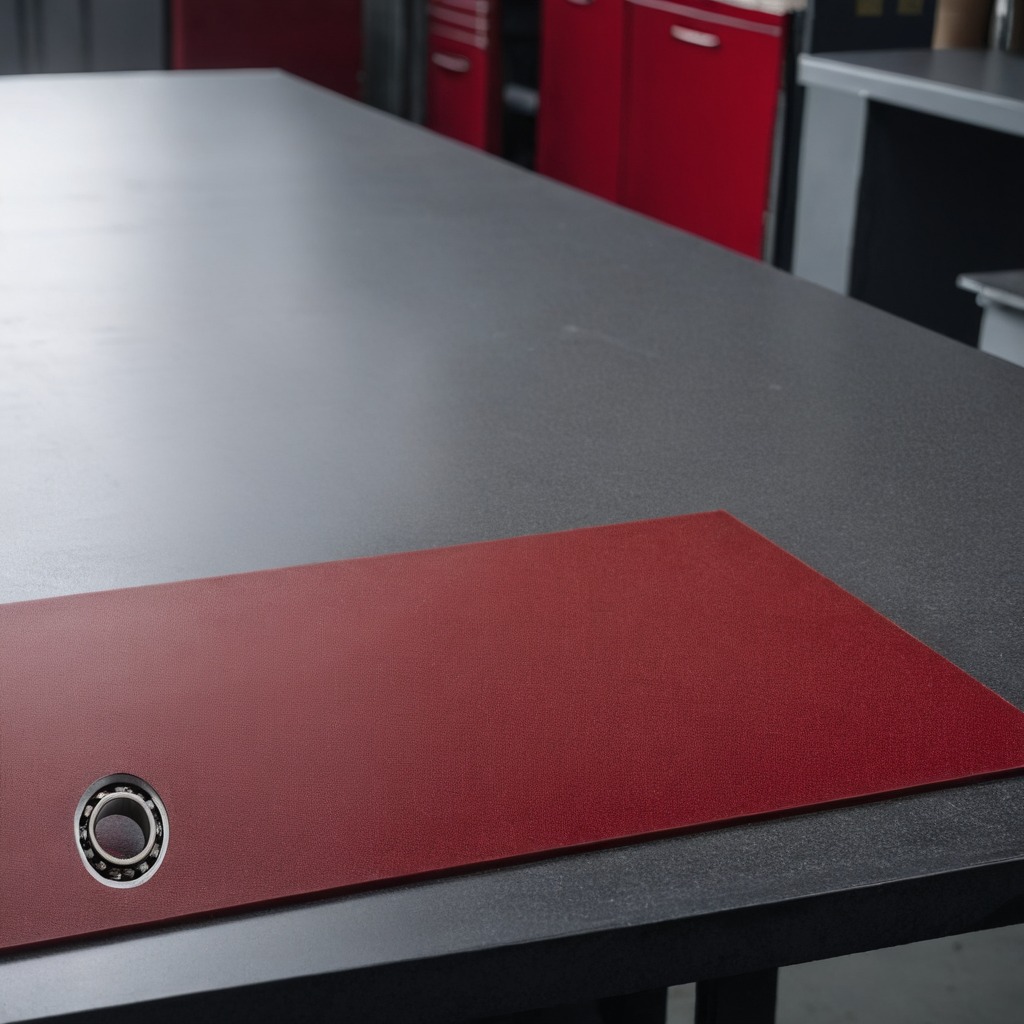
A metal ball bearing is lying on a clean granite tabletop covered with a red rubber mat inside a workshop under bright overhead lighting crisp shadows high clarity worn but beneath the mat.